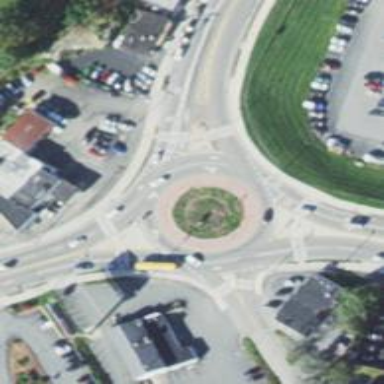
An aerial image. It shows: Secondary road with asphalt surface leading to roundabout.